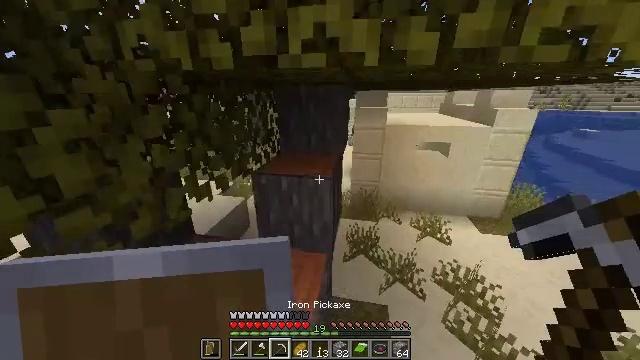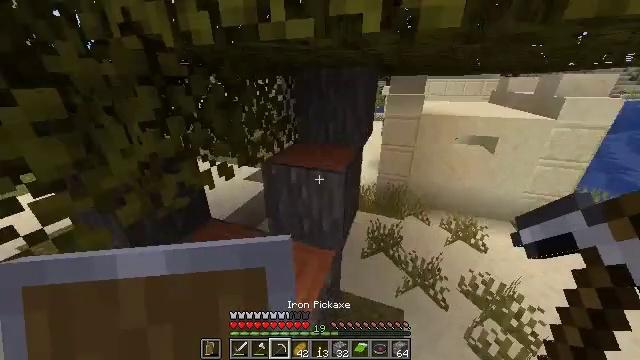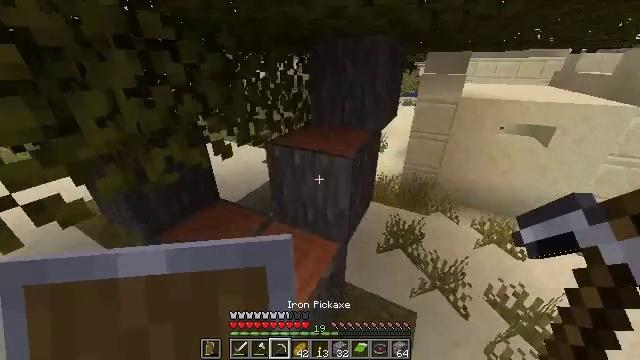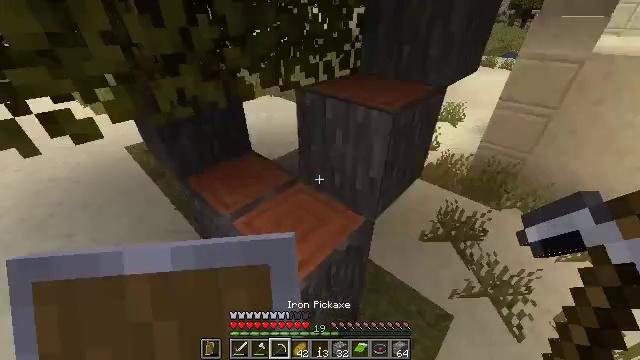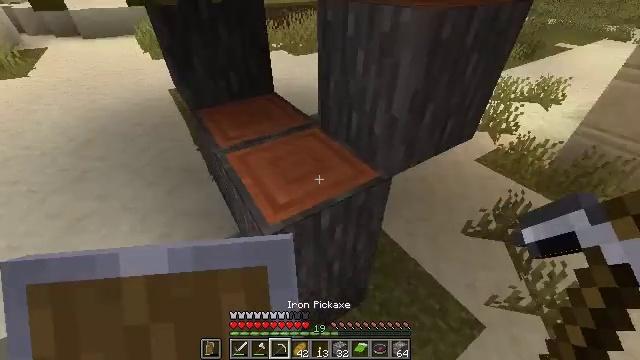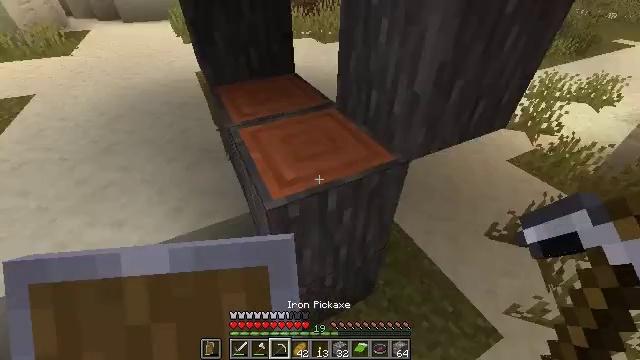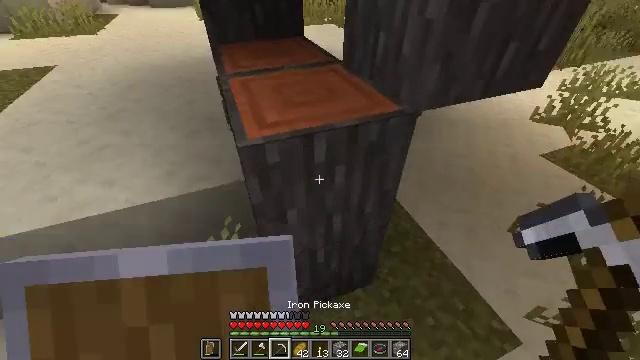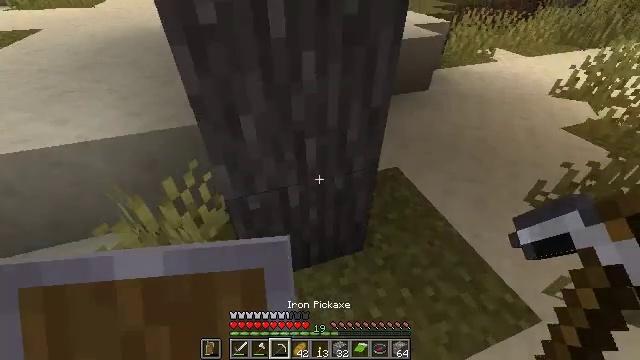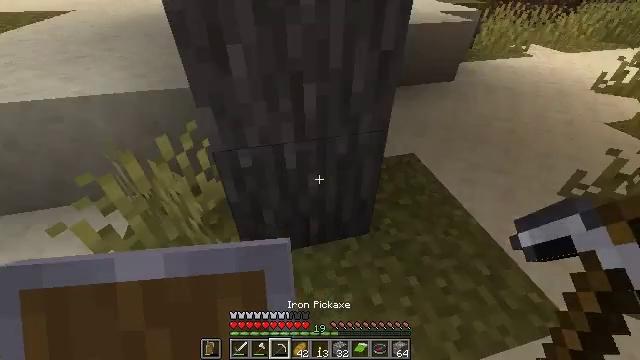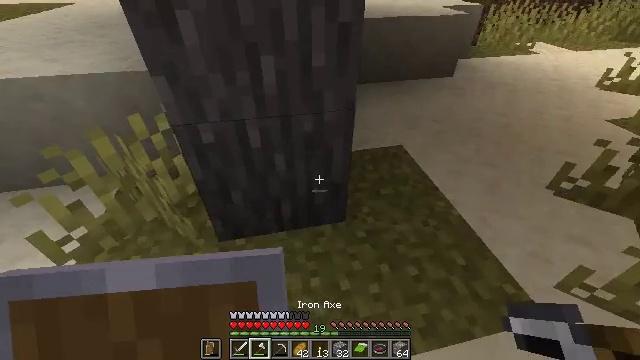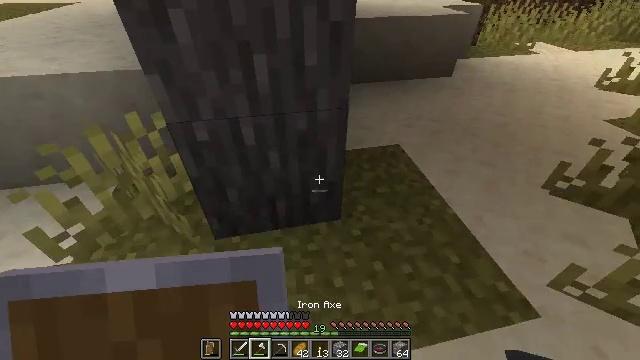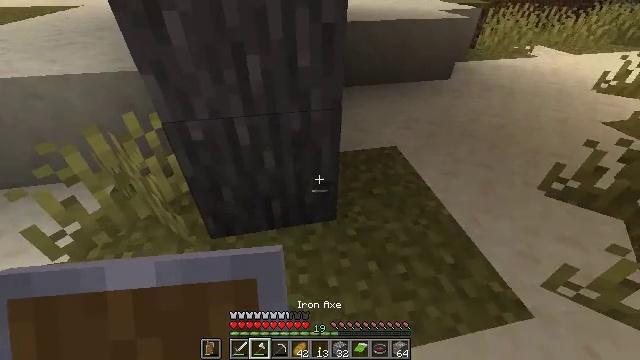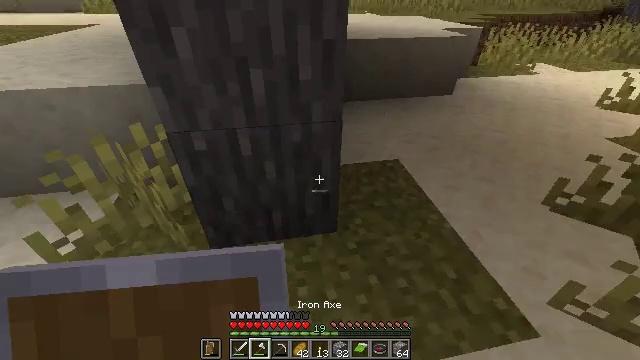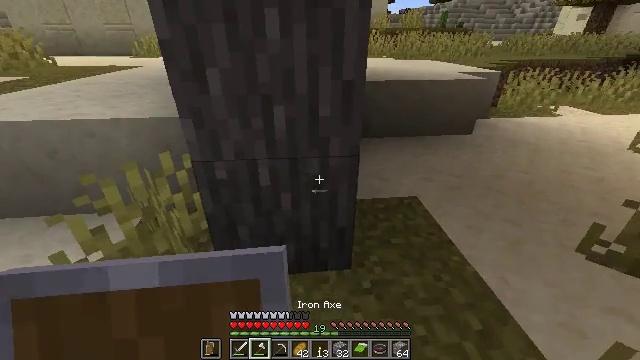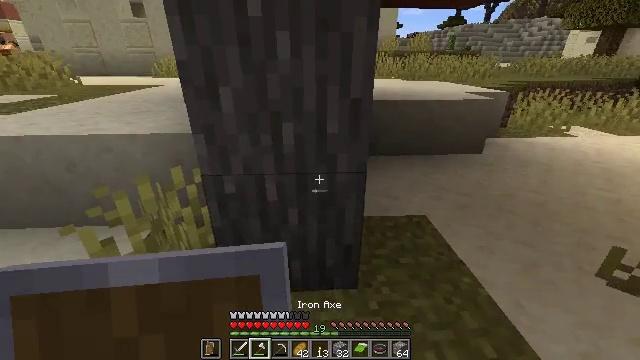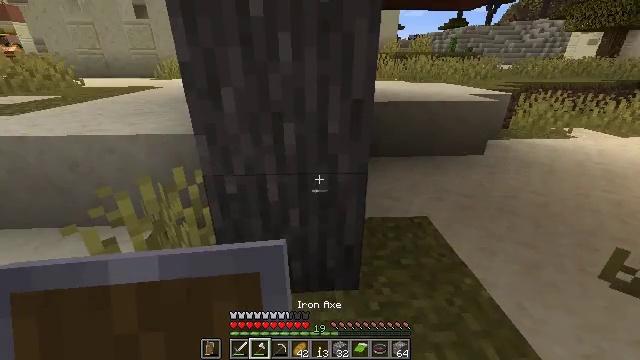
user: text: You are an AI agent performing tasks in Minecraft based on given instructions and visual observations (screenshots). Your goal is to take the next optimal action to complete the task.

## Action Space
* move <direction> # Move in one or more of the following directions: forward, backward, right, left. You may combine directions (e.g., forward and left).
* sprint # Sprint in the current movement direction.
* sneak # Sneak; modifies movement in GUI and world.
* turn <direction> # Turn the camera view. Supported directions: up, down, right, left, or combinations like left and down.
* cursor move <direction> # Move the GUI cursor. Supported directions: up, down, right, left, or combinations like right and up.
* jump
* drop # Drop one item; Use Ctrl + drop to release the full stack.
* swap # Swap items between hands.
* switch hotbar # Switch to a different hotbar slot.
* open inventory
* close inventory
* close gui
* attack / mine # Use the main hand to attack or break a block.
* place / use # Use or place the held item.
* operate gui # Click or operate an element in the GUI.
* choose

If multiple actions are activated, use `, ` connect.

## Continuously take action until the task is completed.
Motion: motion action
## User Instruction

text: Mine acacia log from the tree's trunk.
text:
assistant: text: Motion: turn left and down
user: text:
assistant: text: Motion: turn left and down
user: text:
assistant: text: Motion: turn left and down
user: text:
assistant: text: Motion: turn left and down
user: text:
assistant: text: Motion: turn left and down
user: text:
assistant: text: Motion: turn left
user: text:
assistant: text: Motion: turn left
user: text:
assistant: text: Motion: turn left
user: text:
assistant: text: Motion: turn left
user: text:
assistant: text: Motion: no_op
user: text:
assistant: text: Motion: no_op
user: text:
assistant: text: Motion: turn left and up
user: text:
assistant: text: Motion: turn left and up
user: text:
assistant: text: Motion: turn left and up
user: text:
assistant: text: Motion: attack / mine
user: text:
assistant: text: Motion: attack / mine
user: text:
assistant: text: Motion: turn left, attack / mine
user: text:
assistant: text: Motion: turn left, attack / mine
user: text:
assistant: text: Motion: turn left, attack / mine
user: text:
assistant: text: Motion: attack / mine
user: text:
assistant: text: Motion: attack / mine
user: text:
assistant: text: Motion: attack / mine
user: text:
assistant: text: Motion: attack / mine
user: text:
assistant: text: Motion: attack / mine
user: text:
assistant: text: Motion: attack / mine
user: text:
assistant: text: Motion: attack / mine
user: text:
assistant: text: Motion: attack / mine
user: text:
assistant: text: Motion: attack / mine
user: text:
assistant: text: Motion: move forward, attack / mine
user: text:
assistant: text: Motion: move forward, attack / mine